Question: How can I run below script file in SQL*Plus.
Script file content:
'''
variable a number;
begin
:a := 10;
end;
print a;
'''
How can I execute this in SQL*Plus?
Script file name is: Question3.sql
I am getting following error:

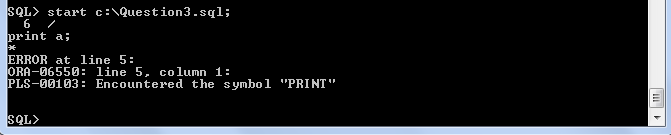
Answer: In order to execute a PL/SQL block in SQL*PLUS, you have to terminate it with the slash '/'. So, your file should look like this:
'''
-- some_name.sql file
variable a number;
begin
:a := 10;
end;
/
print a;
SQL> @c:\some_name.sql
PL/SQL procedure successfully completed.
A
----------
10
'''
You could also use 'exec' SQL*PLUS command to execute a single line command - assign a value to a bind variable in your case. 'exec' command implicitly wraps a statement you are trying to execute in the 'begin end' block:
'''
-- some_name.sql file
variable a number;
exec :a := 10;
print a;
SQL> @c:\some_name.sql
PL/SQL procedure successfully completed.
A
----------
10
'''